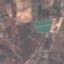
Land use / land cover class: PermanentCrop